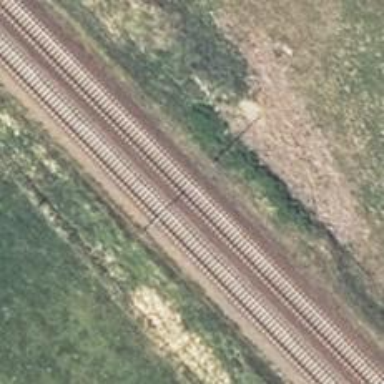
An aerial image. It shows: Railway milestone with catenary mast.